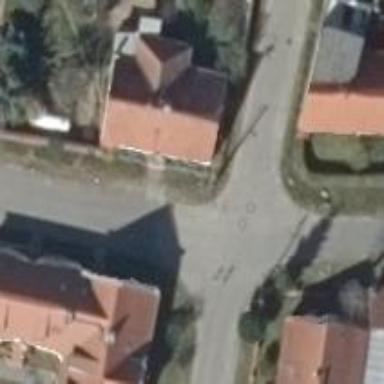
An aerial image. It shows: Paved road in living street.